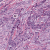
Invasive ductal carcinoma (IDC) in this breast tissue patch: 1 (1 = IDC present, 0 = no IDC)